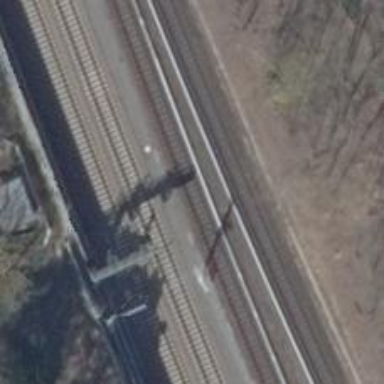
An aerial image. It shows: Railway signal.